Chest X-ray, PA view. Patient: 38 years old, sex M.
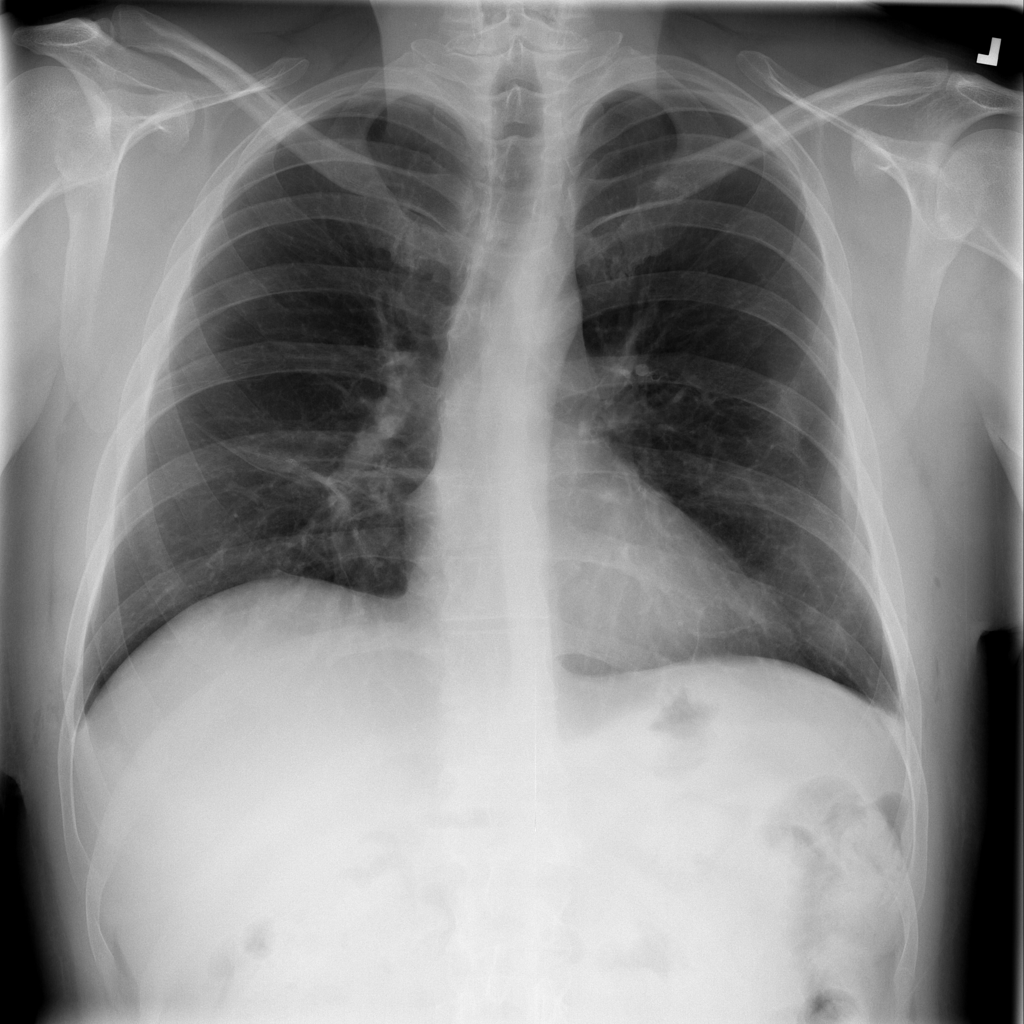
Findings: Atelectasis